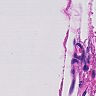
Metastatic tissue present: no